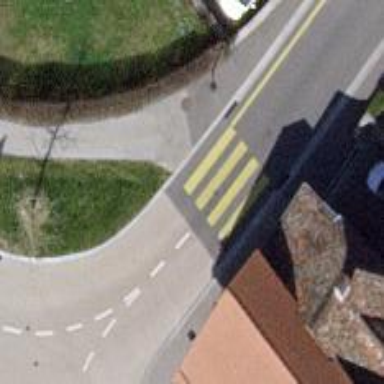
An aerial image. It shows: Marked zebra crossing on the road.